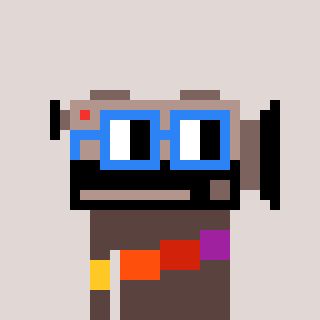
a pixel art character with square blue glasses, a camcorder-shaped head and a darkbrown-colored body on a warm background